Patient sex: F
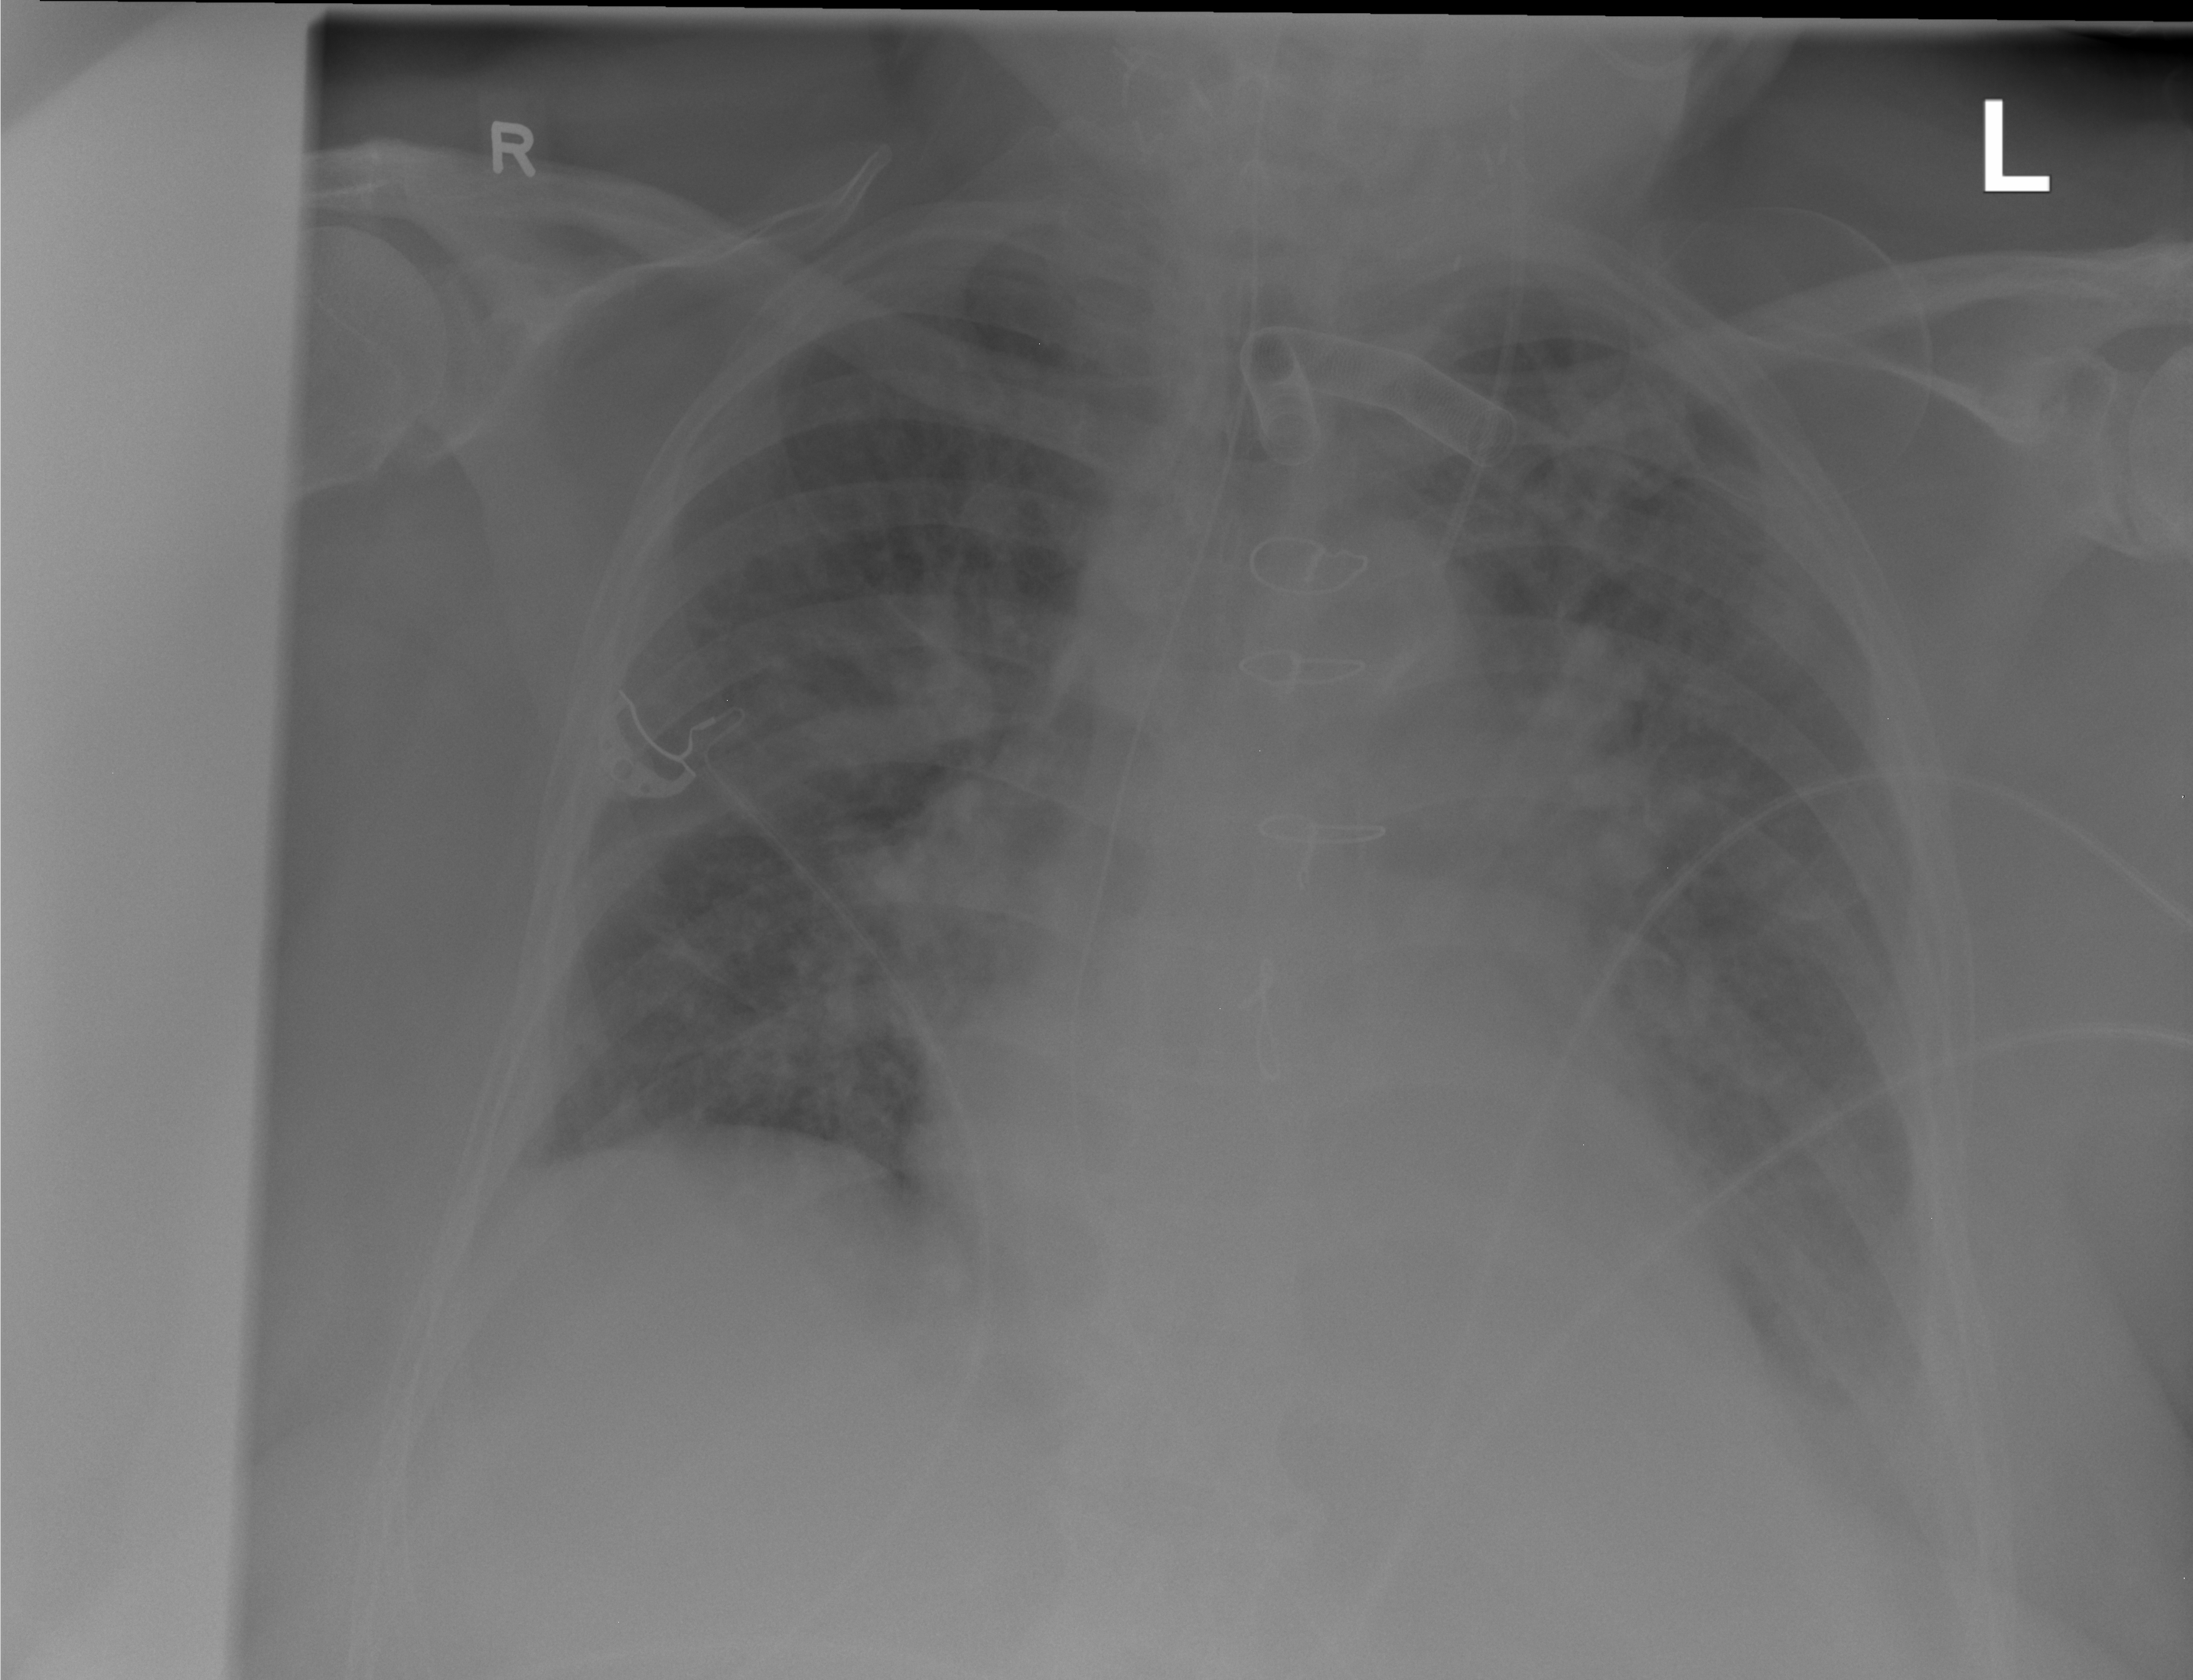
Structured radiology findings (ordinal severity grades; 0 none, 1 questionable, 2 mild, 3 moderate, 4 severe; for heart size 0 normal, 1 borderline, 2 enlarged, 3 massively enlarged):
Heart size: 1
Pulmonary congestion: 2
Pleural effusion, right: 0
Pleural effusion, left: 2
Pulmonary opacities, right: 2
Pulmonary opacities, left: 3
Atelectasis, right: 2
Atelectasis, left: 2